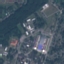
Label: Industrial